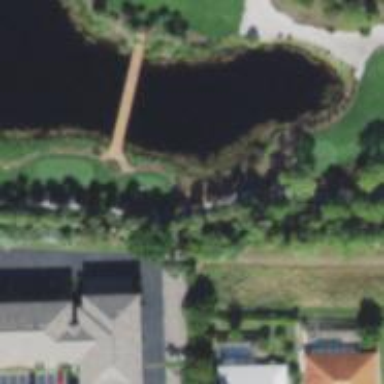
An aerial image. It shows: Path for both roads and golfers.